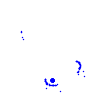
Particle: electron